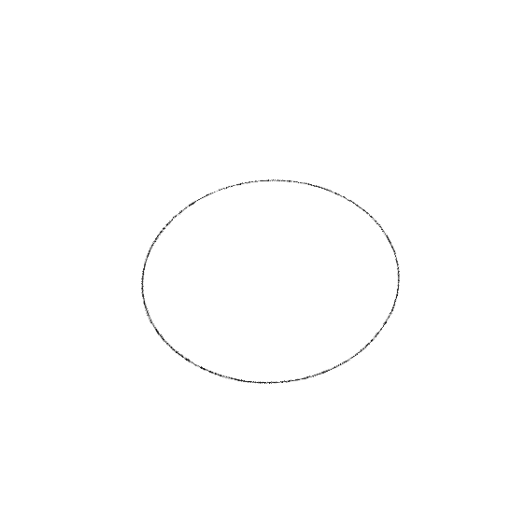
Crossing number: 0